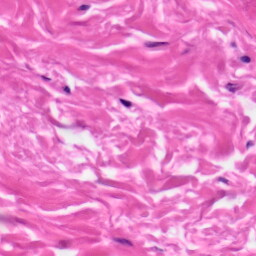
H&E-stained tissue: Skin